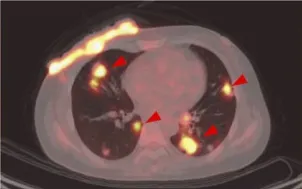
CT and PET-CT images of the patient. (D-G) PET-CT image showed an increased uptake of fluorodeoxyglucose (FDG) in right chest wall soft tissue, right axillary lymph nodes, and multiple parts of both lungs (shown by the red arrow).
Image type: radiology (pet)